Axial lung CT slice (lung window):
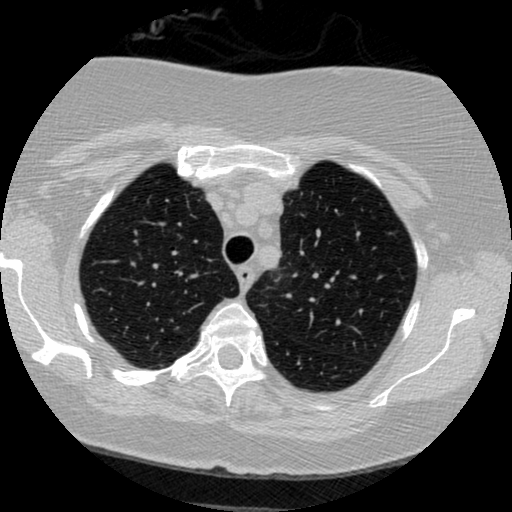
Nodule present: no